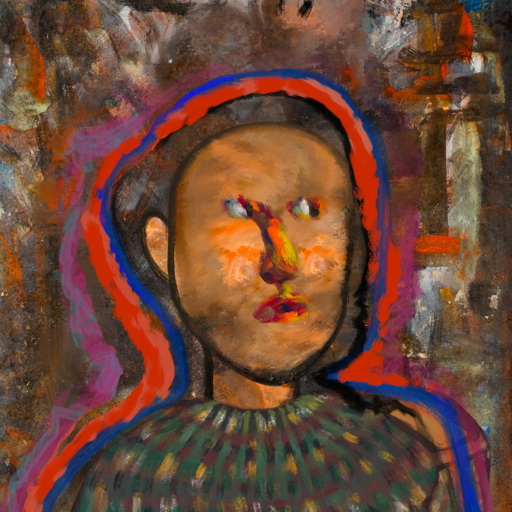
Background: GypsyQueen, Head And Neck Side: Gypsy_Queen, Face Side: An_Impression, Bust: After_Raid, Hair Side: Experience, Head Accessory: Blank, Second Necklace: Blank, Necklace: Blank, Baby: Blank